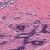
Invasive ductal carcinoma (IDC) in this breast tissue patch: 0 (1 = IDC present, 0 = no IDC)